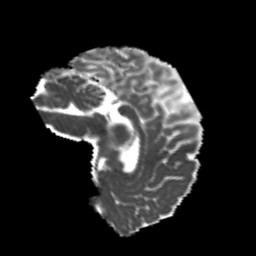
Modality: MD
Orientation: sagittal
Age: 22
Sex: male
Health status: healthy
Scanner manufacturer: philips
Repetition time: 7.394 s
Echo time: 0.08599 s